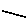
Label: line